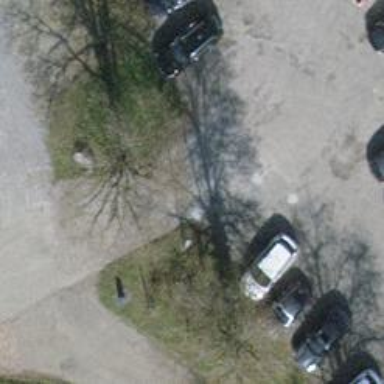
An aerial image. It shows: Asphalt parking aisle along service road.